Question: When user clicks on location element then app populate alert dialog to select location , this locations are coming from php server <URL> .Below is the code i have used.
'''
final String locations[] = new String[100];
final String locations_id[] = new String[100];
'''
'''
jObj = new JSONObject(json);
JSONArray locations_resp = jObj.getJSONArray("Locations");
JSONArray manufacturer_resp = jObj.getJSONArray("Manufacturers");
for(int i=0;i<locations_resp.length();i++)
{
JSONObject c = locations_resp.getJSONObject(i);
int id = c.getInt("id");
String name = c.getString("title");
locations[i]=name;
locations_id[i]=id+"";
//Log.d("Locations","Id ="+id+" name = "+name );
}
'''
'''
location_ele.setOnClickListener(new View.OnClickListener() {
@Override
public void onClick(View view) {
AlertDialog.Builder builder = new AlertDialog.Builder(getActivity());
builder.setTitle("Select Location");
builder.setItems(locations, new DialogInterface.OnClickListener() {
@Override
public void onClick(DialogInterface dialog, int which) {
// the user clicked on colors[which]
location_ele.setText(locations[which]);
location=locations_id[which].toString();
}
});
builder.show();
}
});
'''

Observe the screen. locations are coming randomly along with some null values there are only 4 locations coming from API.Please suggest me procedure how to create this locations list dynamically with out Null value please notice i have created Locations as fixed size array.
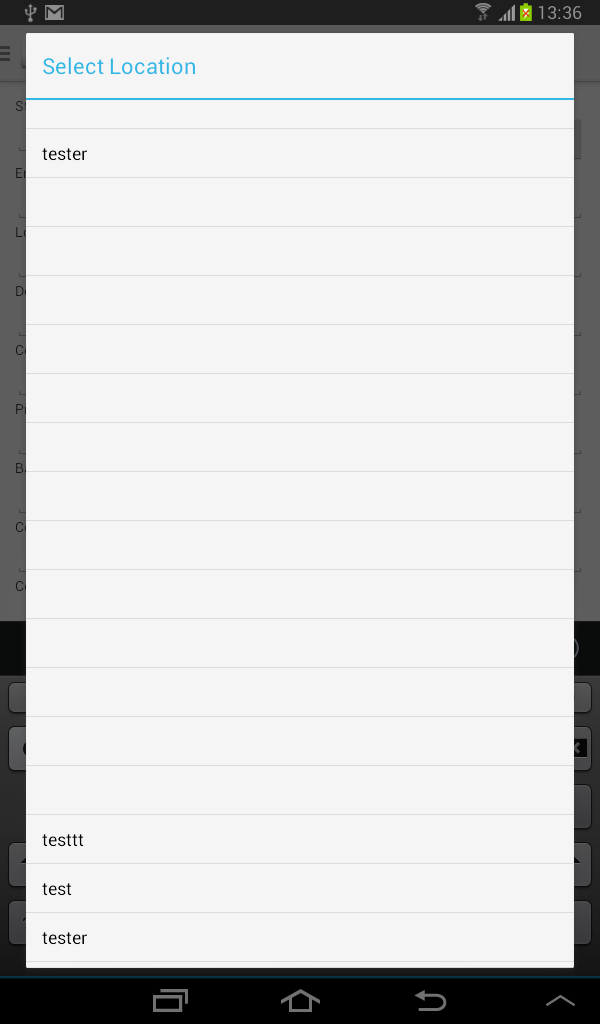
Answer: In your post execute you need a condition when looping on 'locations_resp' that checks when a location is null or empty so you won't add it to your 'location' array.
I would suggest to work with List instead of array so your listview matches the size of the datasource (for instance show a list of 2 locations instead a list of 10 locations where 8 are empty).
'''
List<String> locations = new ArrayList<String>();
List<String> locationsId = new ArrayList<String>();
for (JSONObject c : locations_resp)
{
int id = c.getInt("id");
String name = c.getString("title");
if(name != null && name.length > 0)
{
locations.add(name);
locationsId.add(String.valueOf(id));
}
}
'''

I'll also suggest to have a local Location representation instend of having 2 array so you can do something like :
'''
List<Location> locations = new ArrayList<Location>();
for (JSONObject c : locations_resp)
{
int id = c.getInt("id");
String name = c.getString("title");
if(name != null && name.length > 0)
{
locations.add(new Location(name, id));
}
}
'''
and work with the Location object.